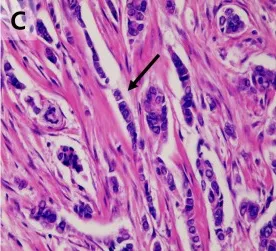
Gross specimen and histopathological findings of the primary breast cancer and scalp lesion. (C) On high-power photomicrograph, tumor cells are also arranged in single files, cords, and single cells (arrow) (HE x 400).
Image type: pathology (h&e)